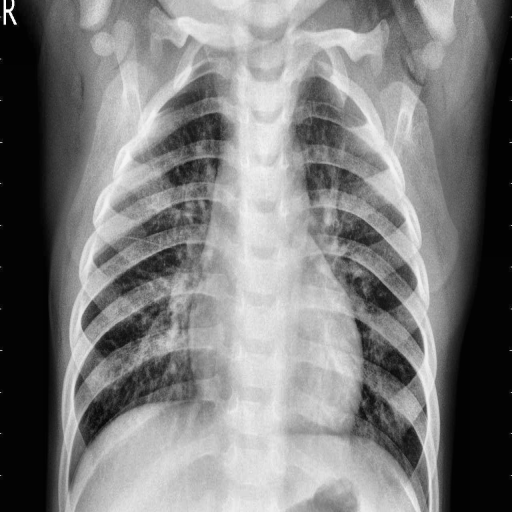
Finding: PNEUMONIA